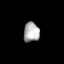
Tissue: skin
Cell type: Epithelial cells
Senescence score: 0.7147
Nuclear area (px): 300
Mean DAPI intensity: 176.433